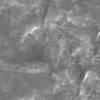
Label: not_dusty